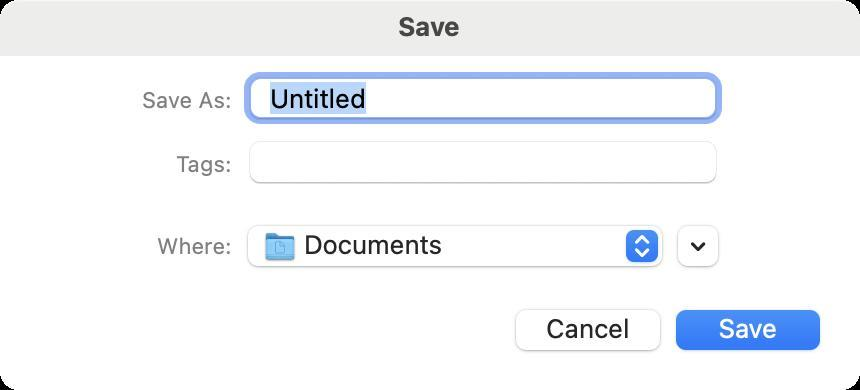
Accessibility tree:
{"name": "Save", "role": "AXWindow", "description": null, "role_description": "dialog", "value": null, "position": "645.00;320.00", "size": "430;195", "children": [{"name": null, "role": "AXSplitGroup", "description": null, "role_description": "split group", "value": null, "position": "-185.00;0.00", "size": "800;400", "children": [{"name": null, "role": "AXSplitter", "description": null, "role_description": "splitter", "value": 239.0, "position": "54.00;205.00", "size": "1;195", "children": []}]}, {"name": null, "role": "AXStaticText", "description": null, "role_description": "text", "value": "Save As:", "position": "69.00;43.00", "size": "49;14", "children": []}, {"name": null, "role": "AXTextField", "description": null, "role_description": "text field", "value": "Untitled", "position": "124.00;38.00", "size": "235;22", "children": []}, {"name": null, "role": "AXStaticText", "description": null, "role_description": "text", "value": "Tags:", "position": "69.00;75.00", "size": "49;14", "children": []}, {"name": null, "role": "AXTextField", "description": "tag editor", "role_description": "text field", "value": "", "position": "124.00;70.00", "size": "235;22", "children": []}, {"name": null, "role": "AXStaticText", "description": null, "role_description": "text", "value": "Where:", "position": "69.00;116.00", "size": "49;14", "children": []}, {"name": "Where:", "role": "AXPopUpButton", "description": null, "role_description": "pop up button", "value": "Documents", "position": "121.00;112.00", "size": "214;25", "children": []}, {"name": null, "role": "AXDisclosureTriangle", "description": "show more options", "role_description": "disclosure triangle", "value": 0, "position": "335.00;110.00", "size": "28;26", "children": []}, {"name": "Cancel", "role": "AXButton", "description": null, "role_description": "button", "value": null, "position": "251.00;150.00", "size": "86;32", "children": []}, {"name": "Save", "role": "AXButton", "description": null, "role_description": "button", "value": null, "position": "331.00;150.00", "size": "86;32", "children": []}, {"name": null, "role": "AXStaticText", "description": null, "role_description": "text", "value": "Save", "position": "197.00;5.00", "size": "35;16", "children": []}]}